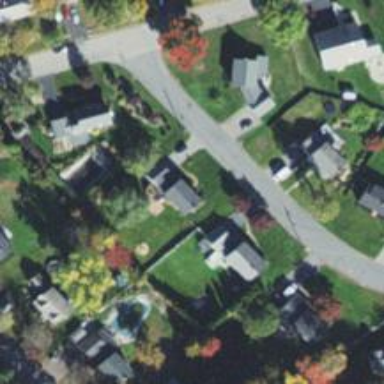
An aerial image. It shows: Driveway.